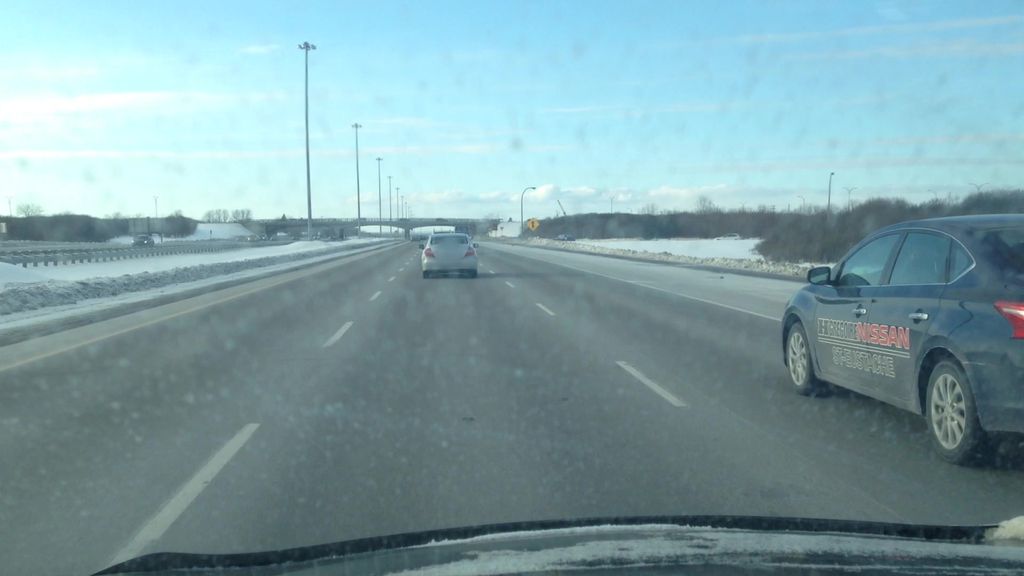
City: montreal